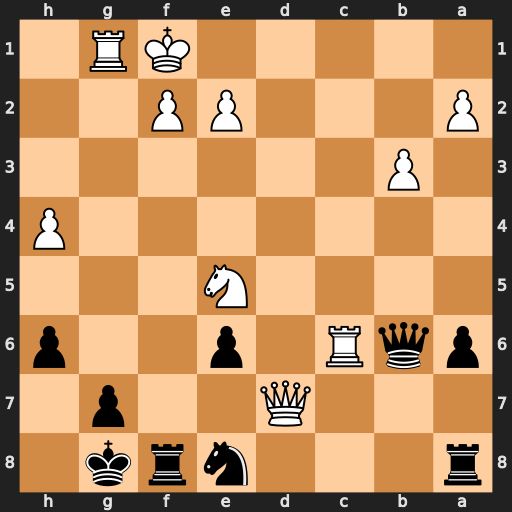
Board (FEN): r3nrk1/3Q2p1/pqR1p2p/4N3/7P/1P6/P3PP2/5KR1
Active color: b
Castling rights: -
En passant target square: -
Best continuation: Qxf2#